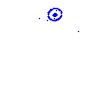
Particle: pion